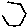
Label: hexagon